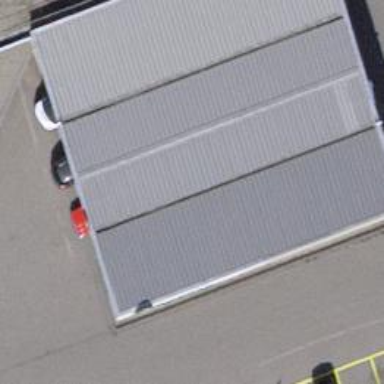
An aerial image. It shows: Fuel station.